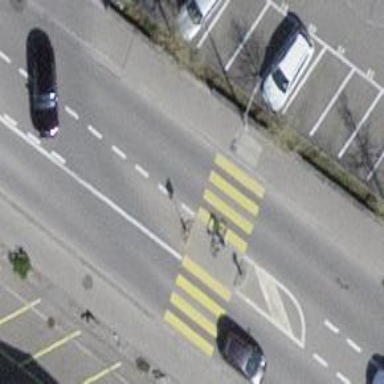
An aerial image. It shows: Kerb barrier.